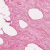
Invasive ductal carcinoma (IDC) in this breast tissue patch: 0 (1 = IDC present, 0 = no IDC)